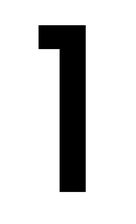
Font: Poppins-Medium